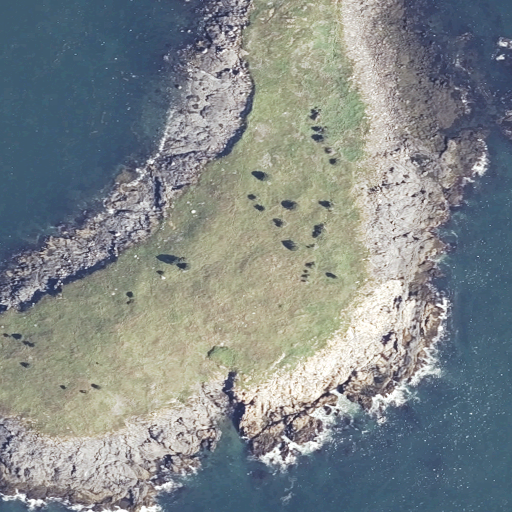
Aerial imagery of island in Maine named Little Spoon Island containing open water, grassland, barren land, and herbaceous wetlands